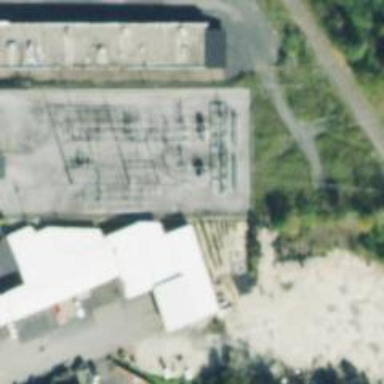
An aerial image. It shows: Switch used for power control.